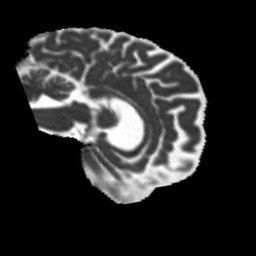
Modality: MD
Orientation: sagittal
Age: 55
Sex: male
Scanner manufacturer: siemens
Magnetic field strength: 3 T
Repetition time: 5.25 s
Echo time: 0.08 s